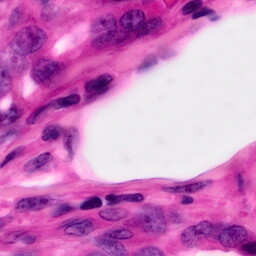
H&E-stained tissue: Pancreatic